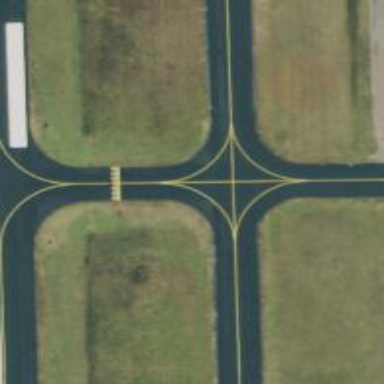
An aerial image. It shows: Asphalt taxiway in the airport.